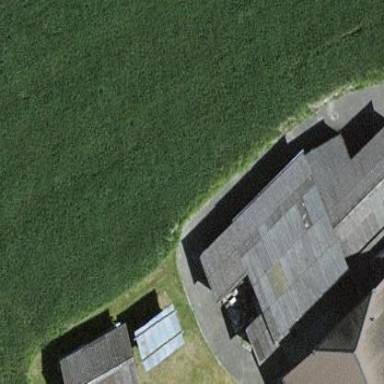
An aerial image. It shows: Rural barn.